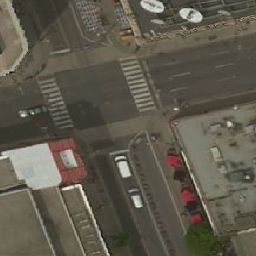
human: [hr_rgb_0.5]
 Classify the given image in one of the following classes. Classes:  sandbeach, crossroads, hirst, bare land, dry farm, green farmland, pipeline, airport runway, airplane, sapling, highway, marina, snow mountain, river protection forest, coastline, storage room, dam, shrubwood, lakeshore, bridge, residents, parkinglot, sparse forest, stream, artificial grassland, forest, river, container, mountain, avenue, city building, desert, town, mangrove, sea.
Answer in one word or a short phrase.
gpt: crossroads